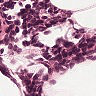
Metastatic tissue present: no